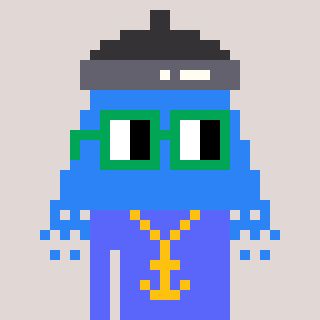
a pixel art character with square green glasses, a shower-shaped head and a purple-colored body on a warm background